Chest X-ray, AP view. Patient: 66 years old, sex F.
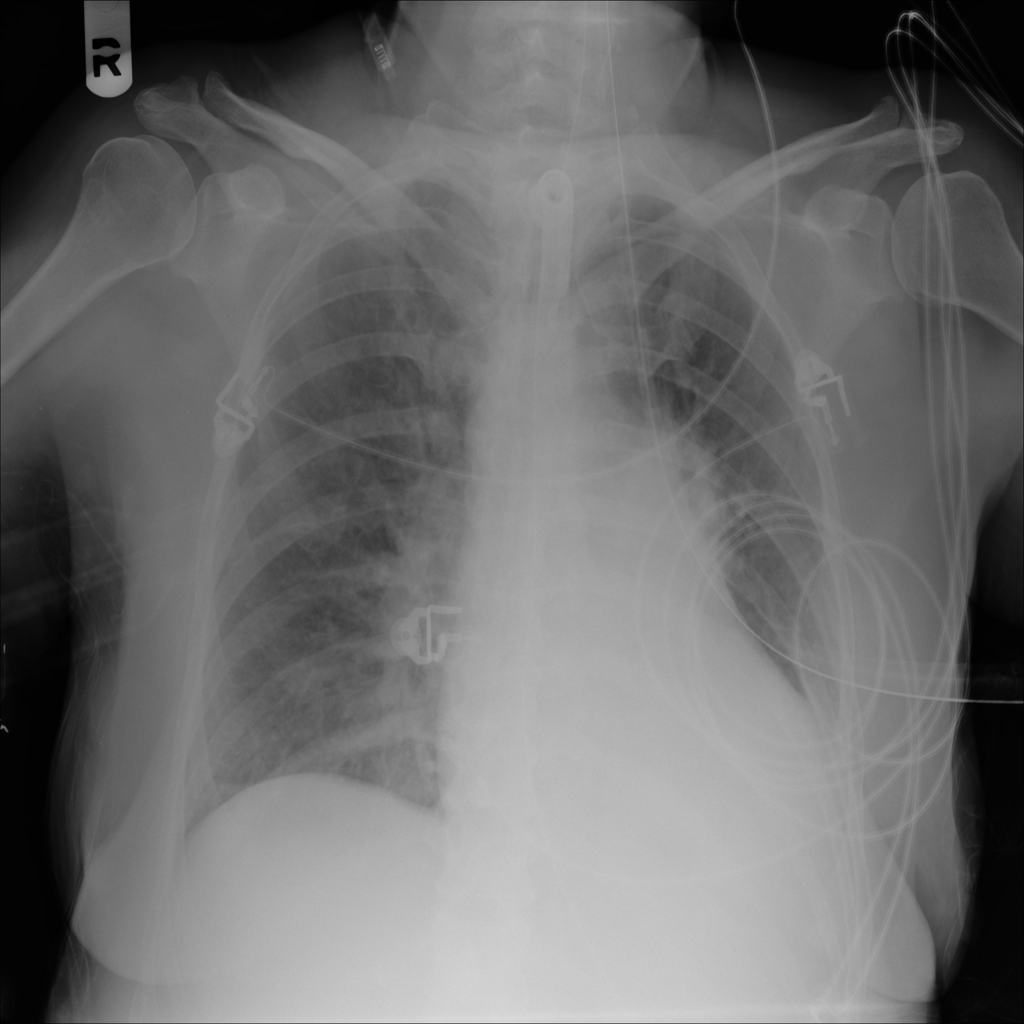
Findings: Consolidation, Edema, Infiltration